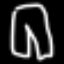
Label: pants